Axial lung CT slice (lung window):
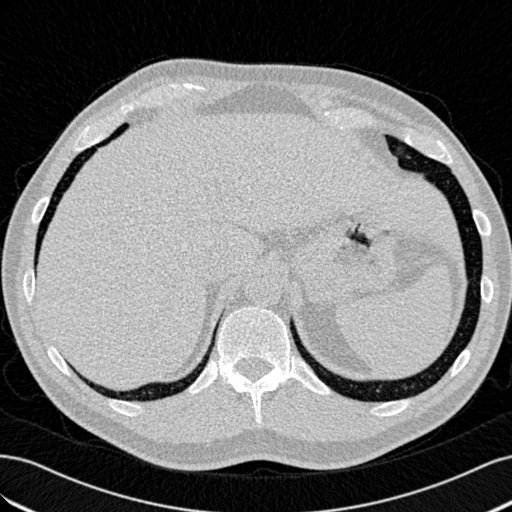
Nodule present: no